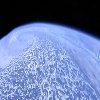
Label: cloud